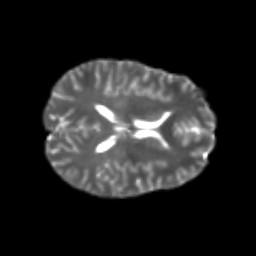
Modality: T2w
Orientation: axial
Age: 26
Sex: female
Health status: healthy
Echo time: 0.074 s